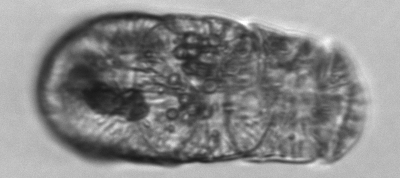
Label: Polykrikos